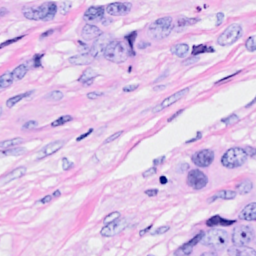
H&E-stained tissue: Breast